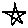
Label: star